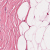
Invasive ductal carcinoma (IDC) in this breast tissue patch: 0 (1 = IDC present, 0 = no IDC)